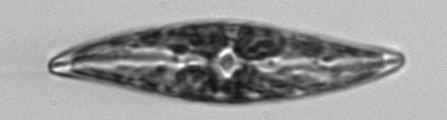
Label: Pleurosigma